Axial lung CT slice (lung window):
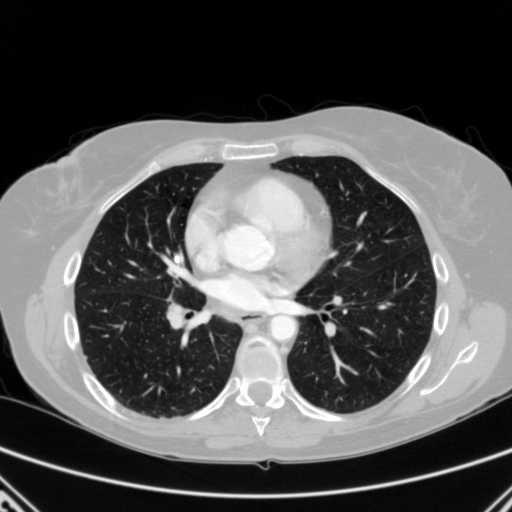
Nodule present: no